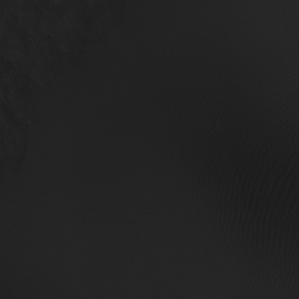
Label: non_frost